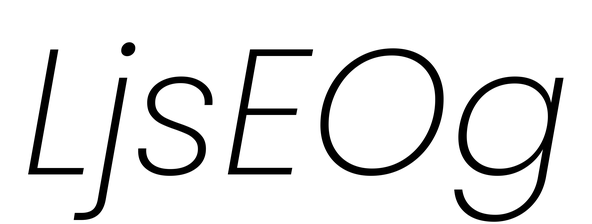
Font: Poppins-ExtraLightItalic